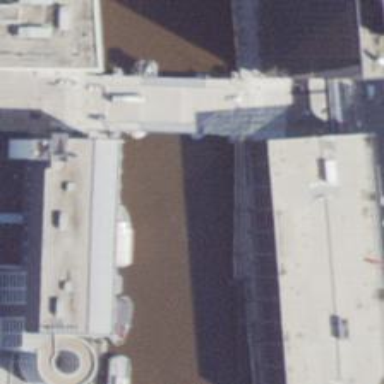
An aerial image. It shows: Lift bridge over footway.